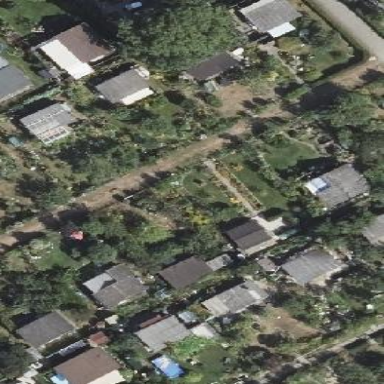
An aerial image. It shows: Plot within allotments.